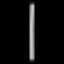
Label: line